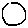
Label: circle